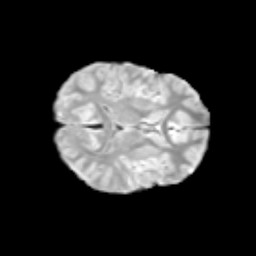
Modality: T2w
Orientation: axial
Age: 12
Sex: male
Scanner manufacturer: siemens
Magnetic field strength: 3 T
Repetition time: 3.8 s
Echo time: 0.07 s